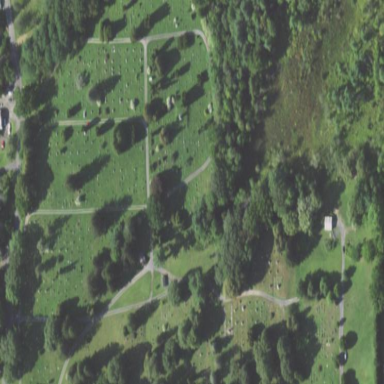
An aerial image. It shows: Cemetery.